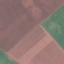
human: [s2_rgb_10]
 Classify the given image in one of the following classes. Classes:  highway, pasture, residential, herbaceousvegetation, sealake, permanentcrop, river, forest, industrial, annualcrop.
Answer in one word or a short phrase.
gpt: AnnualCrop